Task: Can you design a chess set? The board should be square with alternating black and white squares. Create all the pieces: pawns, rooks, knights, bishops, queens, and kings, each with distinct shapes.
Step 782:
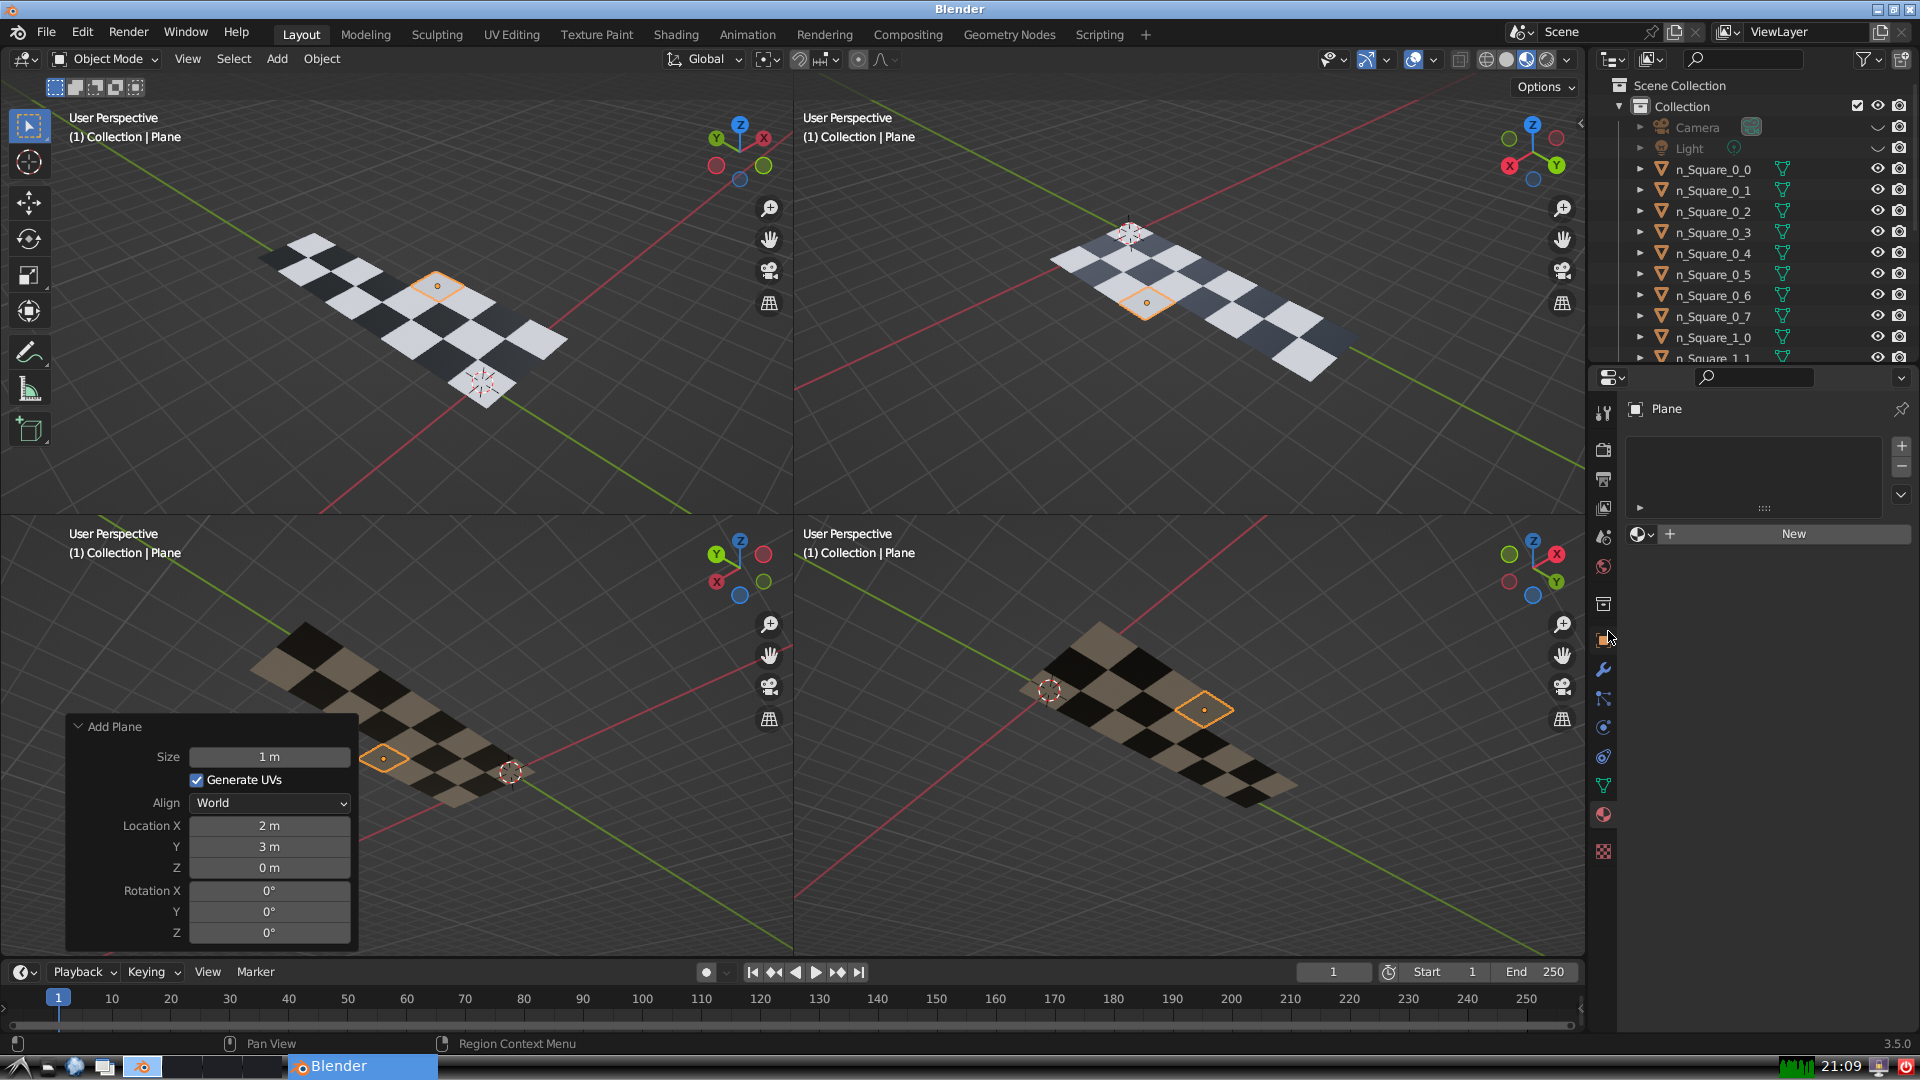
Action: click: no